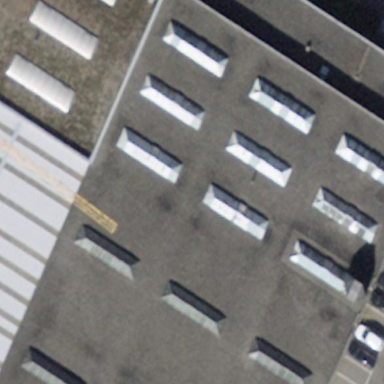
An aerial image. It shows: Industrial building.